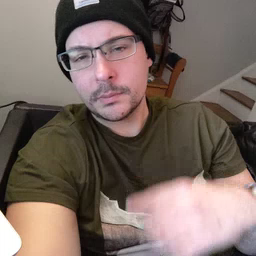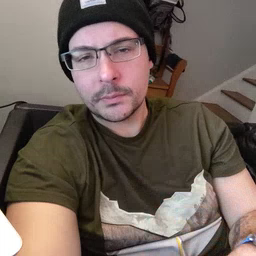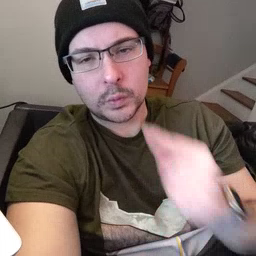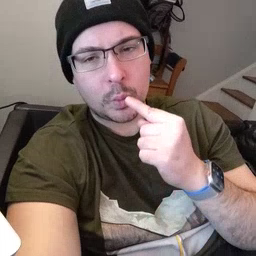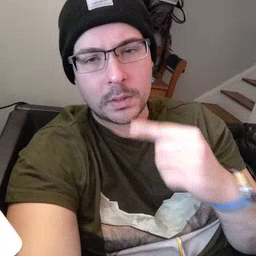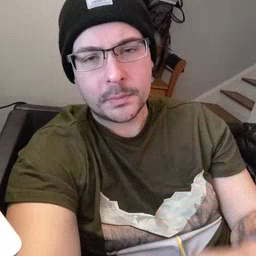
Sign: tooth